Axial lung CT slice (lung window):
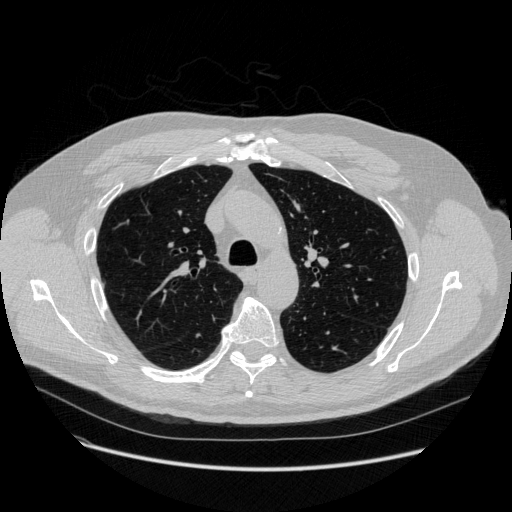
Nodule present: yes
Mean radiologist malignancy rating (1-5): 2.5